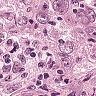
Metastatic tissue present: yes